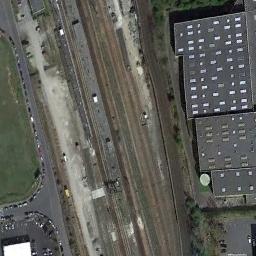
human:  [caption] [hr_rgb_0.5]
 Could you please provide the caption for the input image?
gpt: There are two trains passing by in the picture .

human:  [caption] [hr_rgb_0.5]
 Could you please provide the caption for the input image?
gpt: The railway is next to the grass and houses .

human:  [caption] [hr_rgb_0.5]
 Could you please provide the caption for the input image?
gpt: There are several buildings  beside the railway .

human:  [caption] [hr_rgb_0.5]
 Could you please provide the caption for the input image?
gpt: These railways have some gray buildings on one side of the railways .

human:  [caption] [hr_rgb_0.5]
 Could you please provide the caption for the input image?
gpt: There are some black buildings beside the railway .